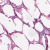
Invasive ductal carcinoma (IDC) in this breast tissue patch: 0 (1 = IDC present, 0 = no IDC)